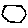
Label: hexagon